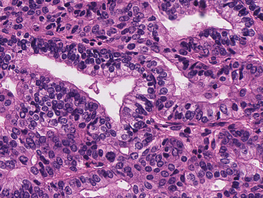
Tumor epithelial tissue: yes
Tumor-associated stroma tissue: no
Normal tissue: no